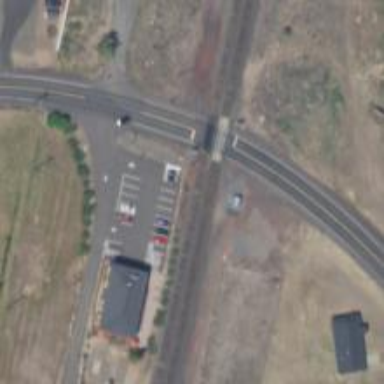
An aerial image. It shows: Level crossing along the railway.